Current action and preconditions to check: trajectory_clear

Your task: For each precondition in the list above, predict whether it will hold at this action.

Consider the current scene as observed from the mobile robot's camera, and analyze the predicted future states of all dynamic agents (e.g., people, animals, vehicles, or any moving entities) within the NEXT SECOND.

IMPORTANT: Only answer "very likely" if you are absolutely certain—based on strong, clear evidence—that a dynamic agent will violate the precondition in the predicted future state. Do NOT answer "very likely" for unlikely, ambiguous, or low-probability risks.

Ask yourself for each precondition: Is there a high probability, with clear and convincing evidence, that the predicted future states of any dynamic agent will interfere with the predicted future state of the currently executing action within the NEXT SECOND, causing that precondition to fail?

Assess the risk level based on these predictions. Use "likely" or "very likely" if motions create a clear risk of interference.

Use "neutral" or "improbable" if agents are nearby but their predicted paths are clearly diverging or non-conflicting.

Failure Risk Categories: "very improbable", "improbable", "neutral", "likely", "very likely"

Answer Format: Output ONLY the probability_of_failure value from these categories: "very improbable", "improbable", "neutral", "likely", "very likely"

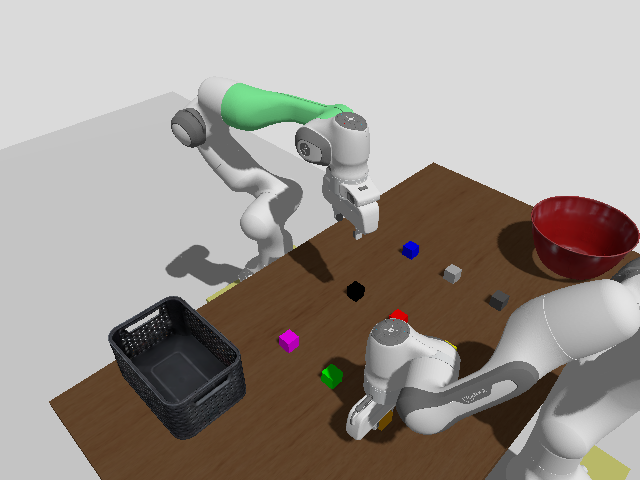

Answer: very improbable